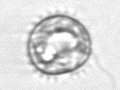
Label: Protoperidinium